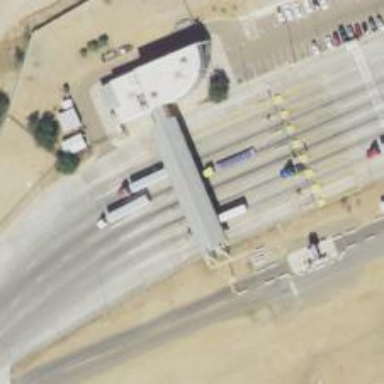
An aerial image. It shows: Border control barrier.